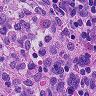
Metastatic tissue present: no